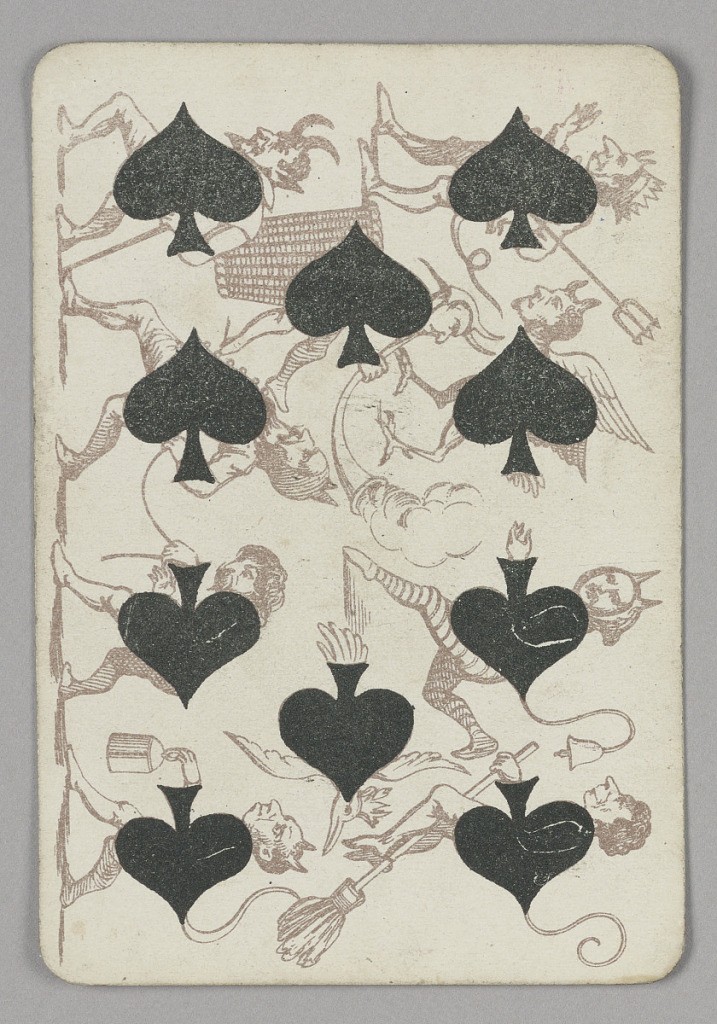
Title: Ten of Spades
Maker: E. Le Tellier, French, active late 19th century
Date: late 19th century
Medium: Lithograph on paper
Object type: Playing card
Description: Ten of Spades playing card from a pack of transformation playing cards. Vertically, a scene of devil and demon creatures and figures, spades integrated into their torsos. Many figures are hybrid monsters with tails or wings. One wields a pitchfork, and one flies on a broomstick.